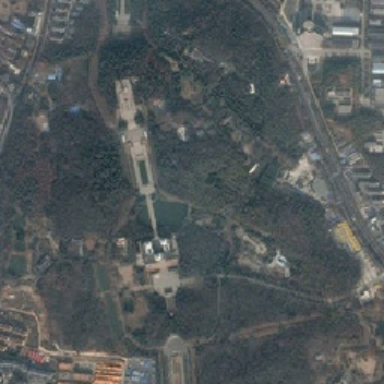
There are a lot of green trees in the park .